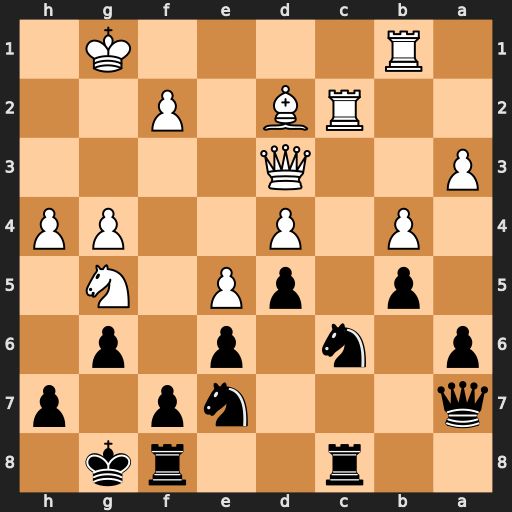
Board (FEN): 2r2rk1/q3np1p/p1n1p1p1/1p1pP1N1/1P1P2PP/P2Q4/2RB1P2/1R4K1
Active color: b
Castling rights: -
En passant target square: -
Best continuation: Qxd4 Qxd4 Nxd4 Rxc8 Rxc8